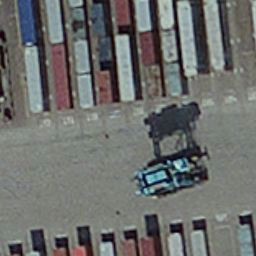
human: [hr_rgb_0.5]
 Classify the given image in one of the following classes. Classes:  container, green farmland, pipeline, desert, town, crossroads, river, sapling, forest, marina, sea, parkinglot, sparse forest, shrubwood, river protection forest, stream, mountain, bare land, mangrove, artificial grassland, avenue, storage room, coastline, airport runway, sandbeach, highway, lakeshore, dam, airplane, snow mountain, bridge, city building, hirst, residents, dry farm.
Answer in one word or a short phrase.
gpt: container